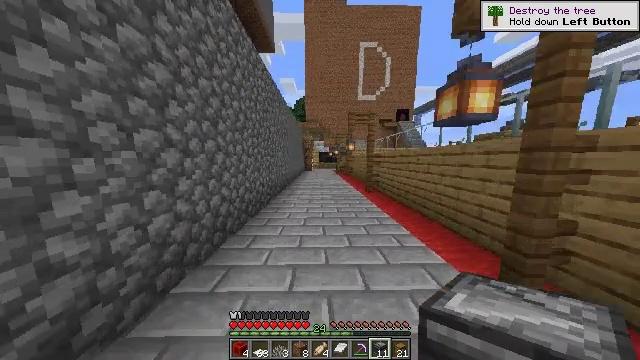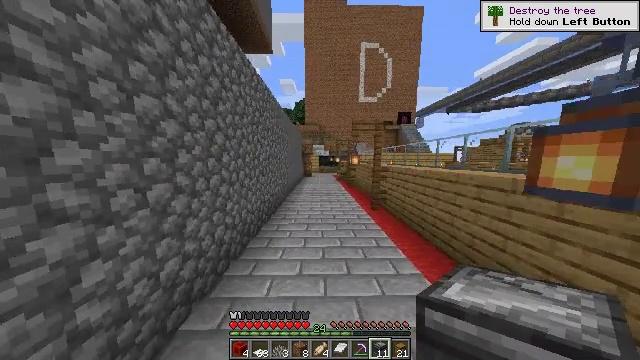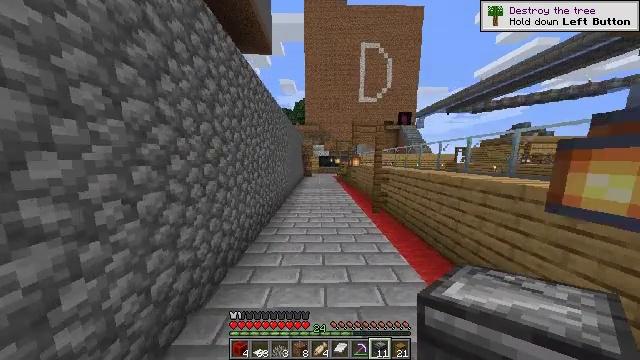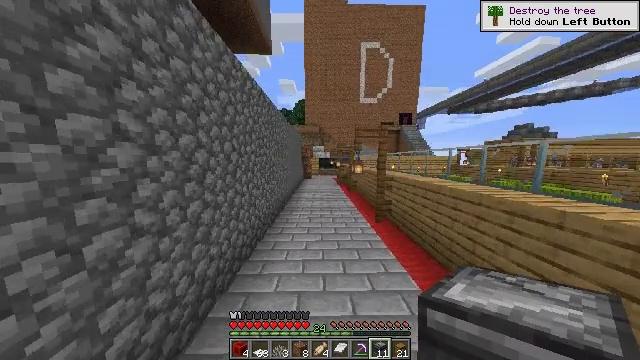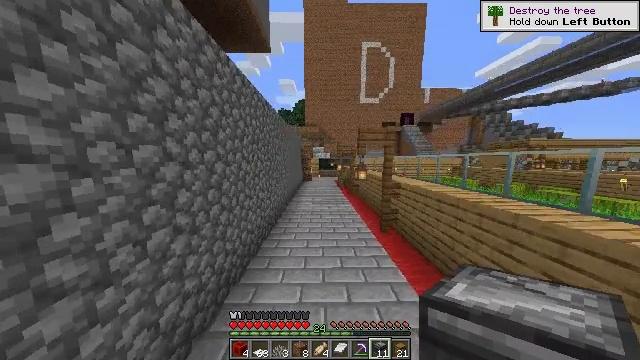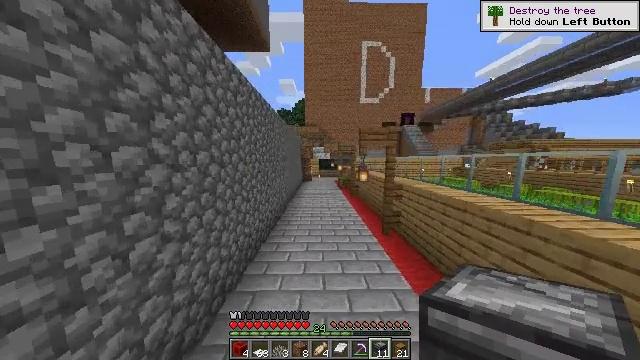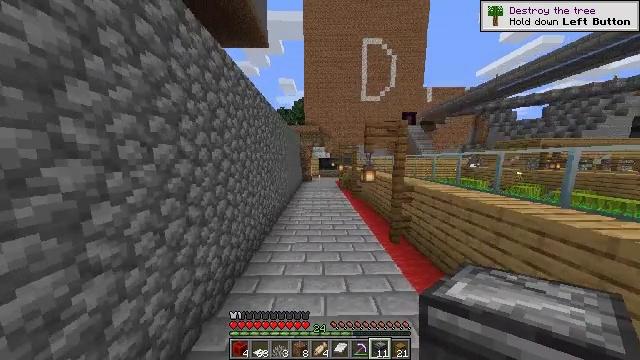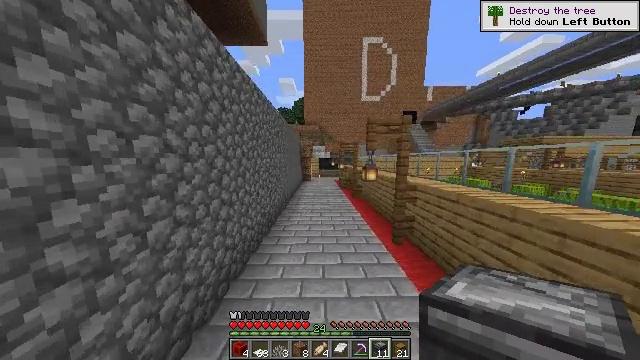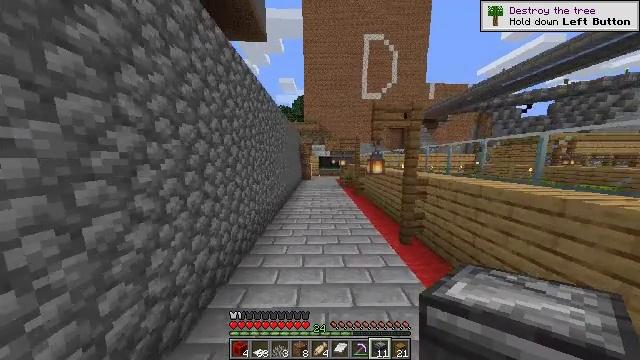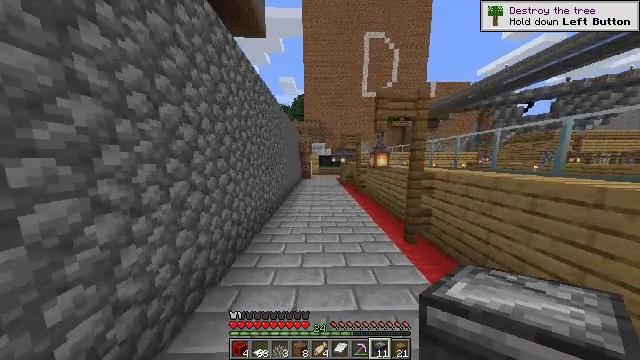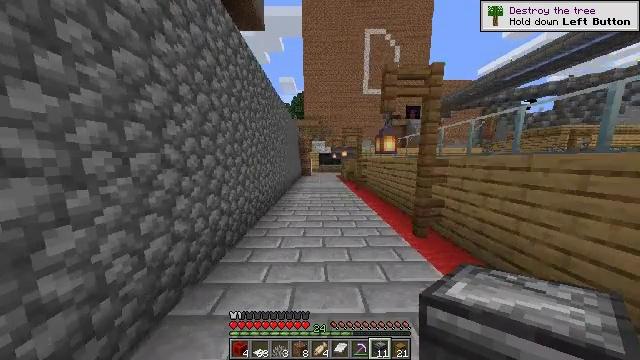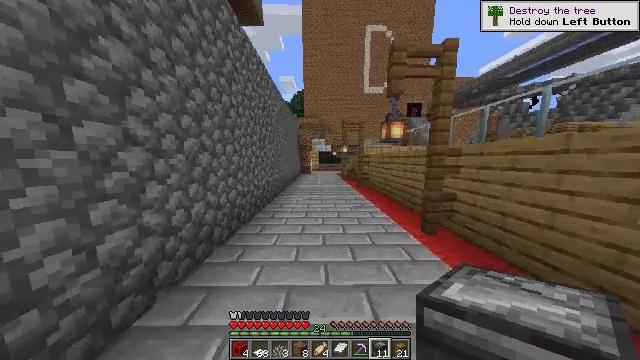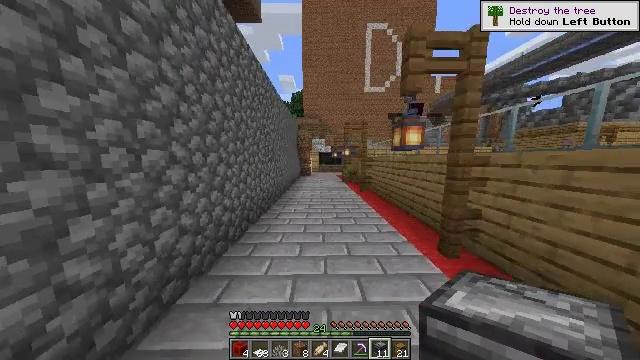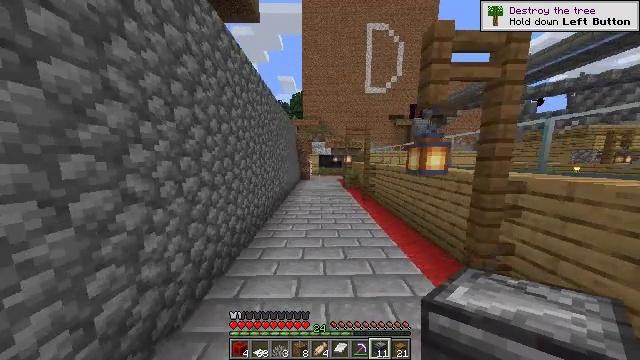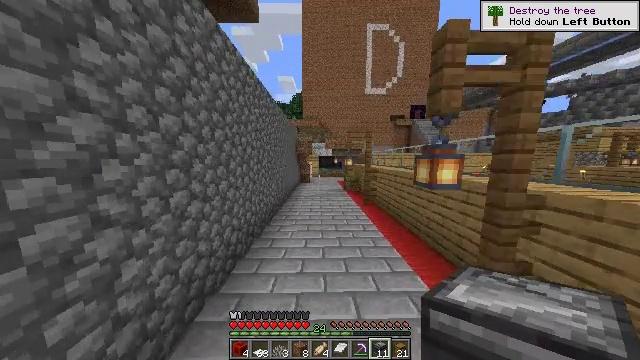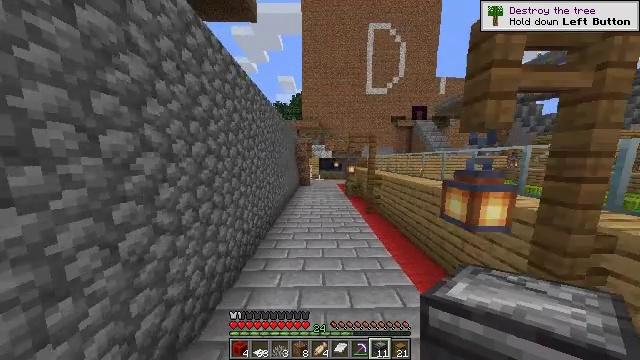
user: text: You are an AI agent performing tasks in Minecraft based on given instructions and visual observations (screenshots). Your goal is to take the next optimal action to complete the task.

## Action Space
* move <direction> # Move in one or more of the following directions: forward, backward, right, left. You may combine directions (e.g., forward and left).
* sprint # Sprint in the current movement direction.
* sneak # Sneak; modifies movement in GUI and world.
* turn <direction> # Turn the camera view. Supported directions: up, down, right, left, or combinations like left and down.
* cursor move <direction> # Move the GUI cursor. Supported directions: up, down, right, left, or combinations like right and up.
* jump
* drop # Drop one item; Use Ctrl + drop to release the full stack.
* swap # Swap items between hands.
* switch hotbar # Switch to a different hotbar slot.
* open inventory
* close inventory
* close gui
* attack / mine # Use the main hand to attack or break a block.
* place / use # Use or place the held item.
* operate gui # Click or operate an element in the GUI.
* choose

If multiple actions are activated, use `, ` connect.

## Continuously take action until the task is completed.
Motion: motion action
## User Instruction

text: Craft the redstone.
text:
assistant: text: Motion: move forward, jump
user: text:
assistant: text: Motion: move forward, jump
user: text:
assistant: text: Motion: move forward, jump
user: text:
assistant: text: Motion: move forward, jump
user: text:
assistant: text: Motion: move forward, jump
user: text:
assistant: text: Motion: move forward, jump
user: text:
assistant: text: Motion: move forward, jump
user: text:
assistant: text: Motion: move forward, jump
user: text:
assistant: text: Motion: move forward, jump
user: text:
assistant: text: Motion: move forward, jump
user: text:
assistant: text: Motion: move forward, jump
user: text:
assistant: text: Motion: move forward, jump
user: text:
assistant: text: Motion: move forward, jump
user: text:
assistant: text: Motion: move forward, jump
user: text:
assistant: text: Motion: move forward, jump
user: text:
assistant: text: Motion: move forward, jump
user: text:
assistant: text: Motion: move forward, jump
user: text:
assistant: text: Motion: move forward, jump
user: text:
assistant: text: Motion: move forward, jump
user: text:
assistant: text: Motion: move forward, jump
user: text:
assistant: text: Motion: move forward, jump
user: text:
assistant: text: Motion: move forward, jump
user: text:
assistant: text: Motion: move forward, jump
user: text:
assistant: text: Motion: move forward, jump
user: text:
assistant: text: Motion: move forward, jump
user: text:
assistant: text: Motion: move forward, jump
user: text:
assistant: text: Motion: move forward, jump
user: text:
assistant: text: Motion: move forward, jump
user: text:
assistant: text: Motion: move forward, jump
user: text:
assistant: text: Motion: move forward, jump